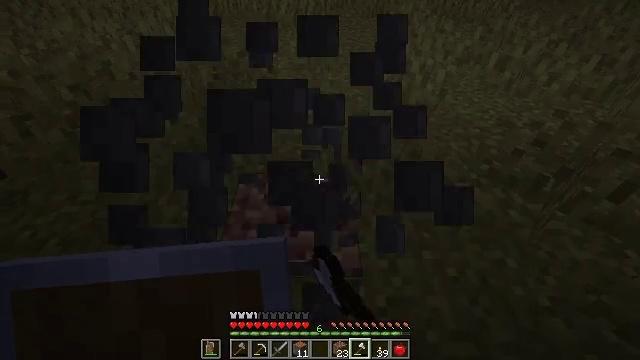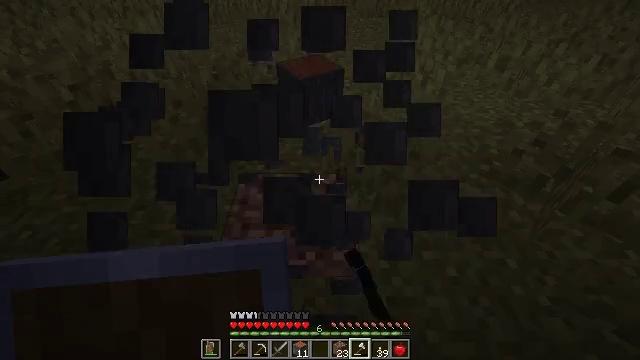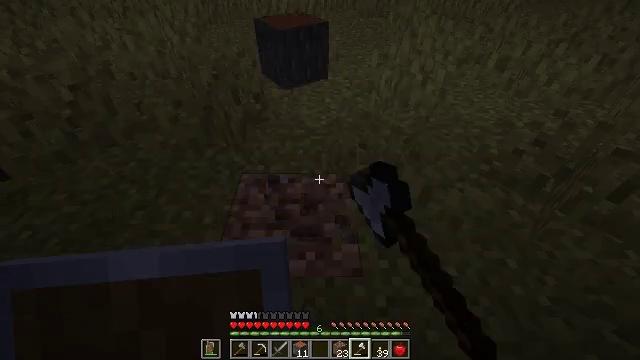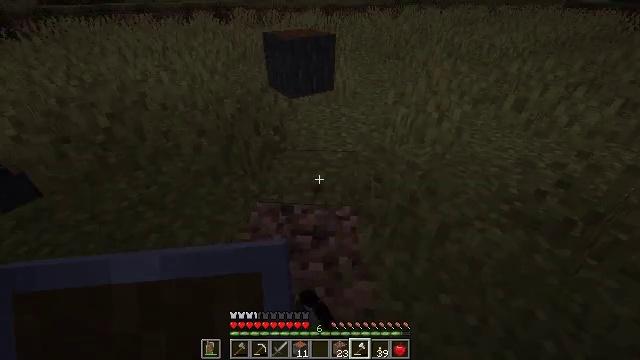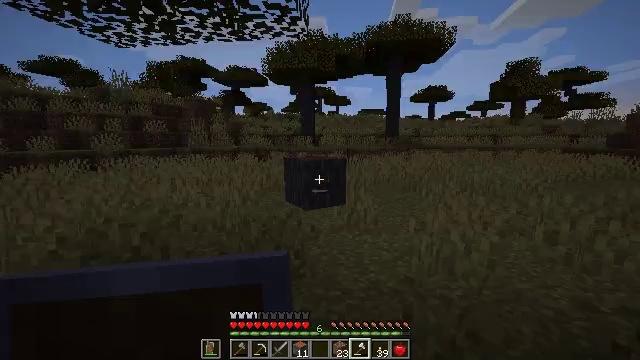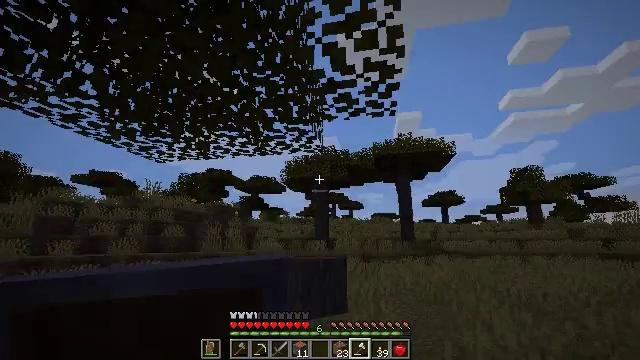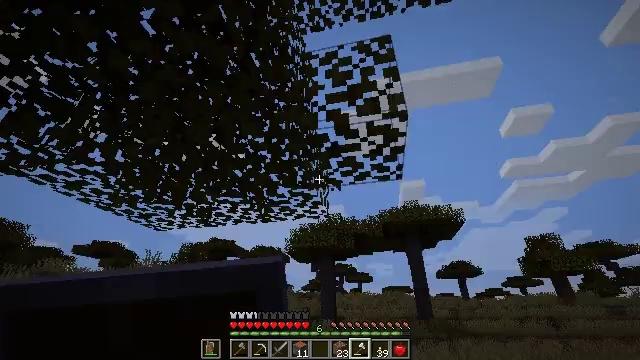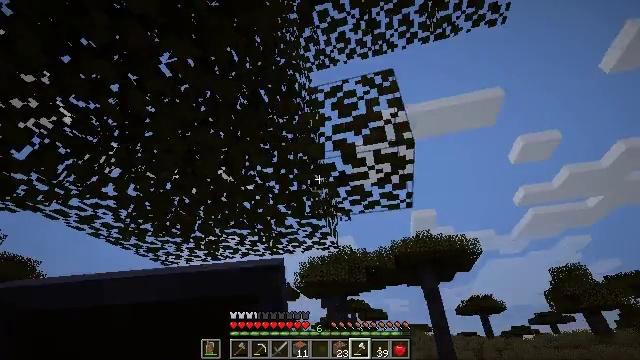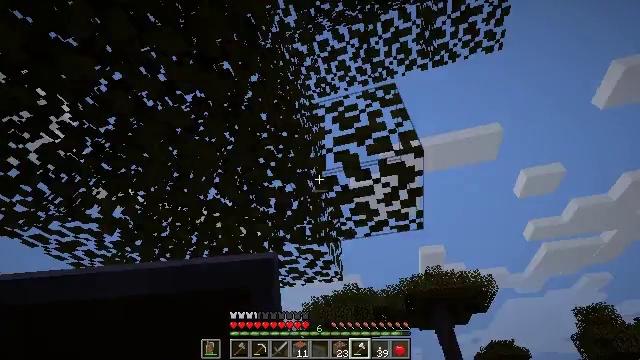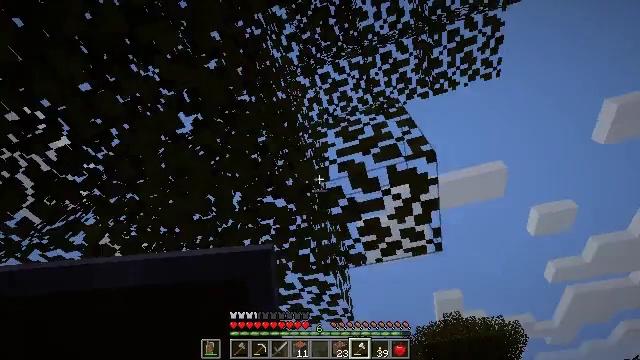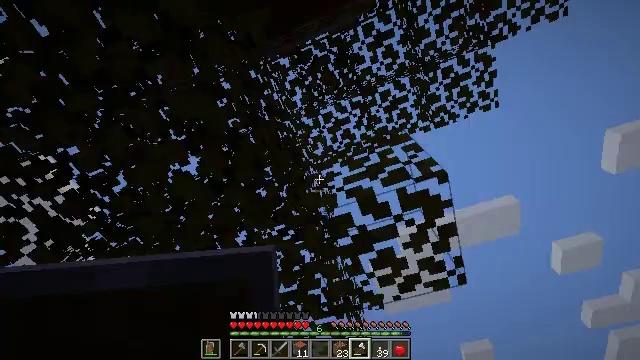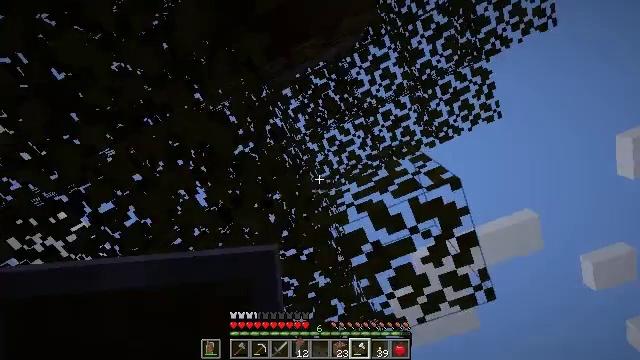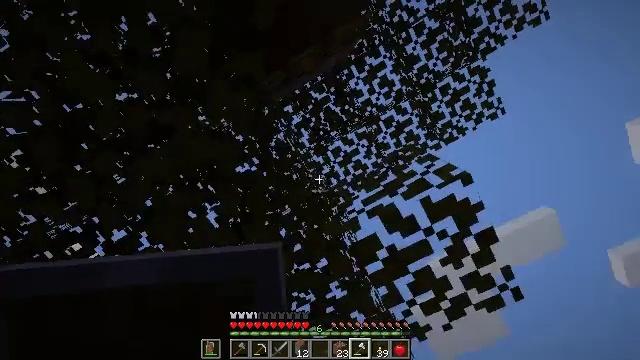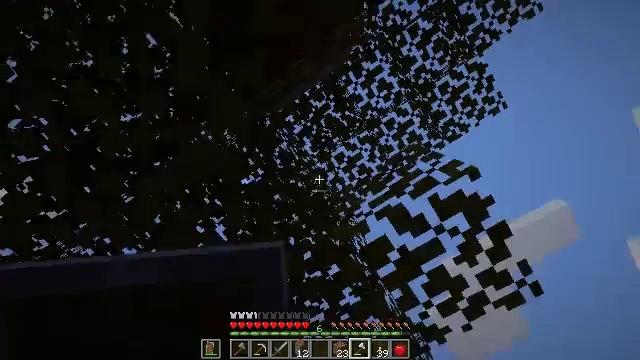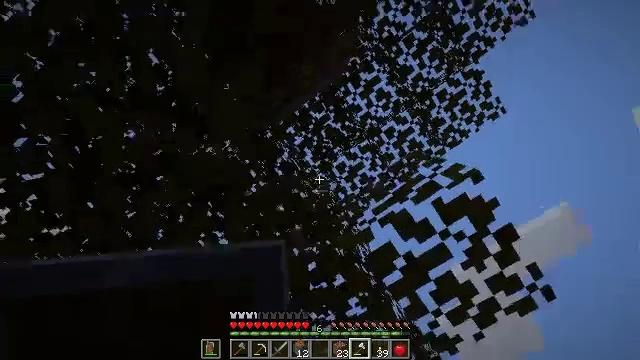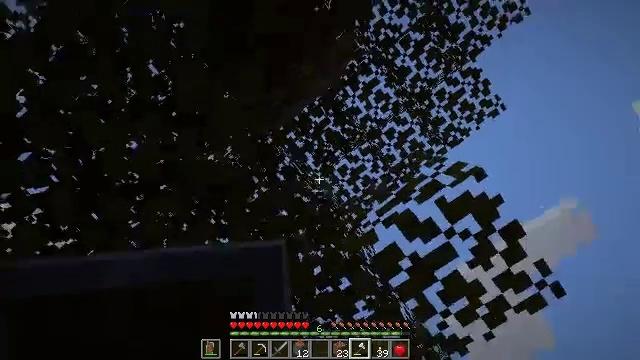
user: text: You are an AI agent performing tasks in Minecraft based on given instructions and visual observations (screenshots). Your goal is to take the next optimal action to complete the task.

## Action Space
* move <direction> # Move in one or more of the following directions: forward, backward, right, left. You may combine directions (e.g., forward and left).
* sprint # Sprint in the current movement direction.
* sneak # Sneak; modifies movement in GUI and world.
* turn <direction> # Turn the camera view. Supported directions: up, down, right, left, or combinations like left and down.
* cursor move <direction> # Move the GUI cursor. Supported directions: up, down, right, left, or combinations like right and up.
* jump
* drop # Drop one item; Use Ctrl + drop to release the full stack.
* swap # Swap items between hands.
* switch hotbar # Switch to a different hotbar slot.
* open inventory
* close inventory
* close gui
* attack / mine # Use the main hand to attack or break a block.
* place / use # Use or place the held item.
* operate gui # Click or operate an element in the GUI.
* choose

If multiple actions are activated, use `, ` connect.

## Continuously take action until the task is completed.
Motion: motion action
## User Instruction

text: Harvest acacia leaves with your hand or a tool.
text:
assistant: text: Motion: attack / mine
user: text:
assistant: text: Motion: attack / mine
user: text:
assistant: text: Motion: turn left and up, attack / mine
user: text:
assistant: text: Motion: turn left and up, attack / mine
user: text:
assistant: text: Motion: move forward, turn left and up, attack / mine
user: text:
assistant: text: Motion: move forward, turn left and up, attack / mine
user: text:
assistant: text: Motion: move forward, turn left and up
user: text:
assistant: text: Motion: move forward, turn left and up
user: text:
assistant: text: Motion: move forward, turn left and up
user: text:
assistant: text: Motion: turn left and up
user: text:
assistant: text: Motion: turn left and up
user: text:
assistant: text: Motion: turn left and up
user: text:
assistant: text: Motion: turn left and up, attack / mine
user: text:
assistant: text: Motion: turn left and up, attack / mine
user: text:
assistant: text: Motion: turn left, attack / mine
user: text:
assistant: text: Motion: turn left and up, attack / mine
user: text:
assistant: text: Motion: turn left, attack / mine
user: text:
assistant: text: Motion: turn left, attack / mine
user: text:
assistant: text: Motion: turn left, attack / mine
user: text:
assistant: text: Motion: turn left, attack / mine
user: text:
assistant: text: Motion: turn left and up, attack / mine
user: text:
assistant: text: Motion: turn left and up, attack / mine
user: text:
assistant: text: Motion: turn left, attack / mine
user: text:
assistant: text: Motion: turn left, attack / mine
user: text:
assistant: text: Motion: turn left and down, attack / mine
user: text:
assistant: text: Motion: turn left and down, attack / mine
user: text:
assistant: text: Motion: turn left and down, attack / mine
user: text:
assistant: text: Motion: turn left and down, attack / mine
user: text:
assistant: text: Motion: attack / mine
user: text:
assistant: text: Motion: attack / mine